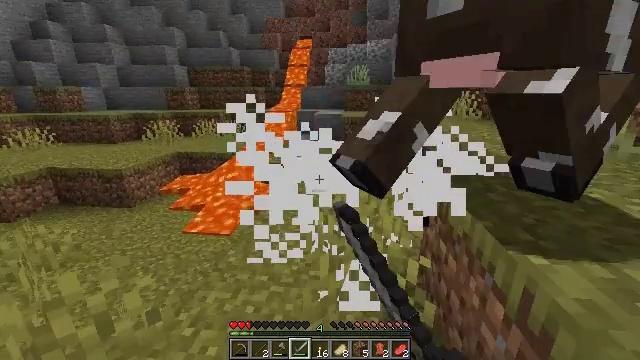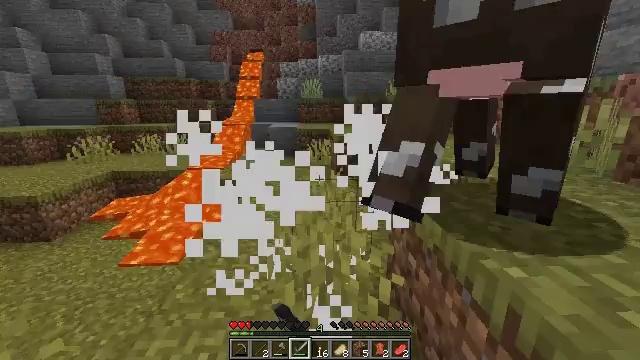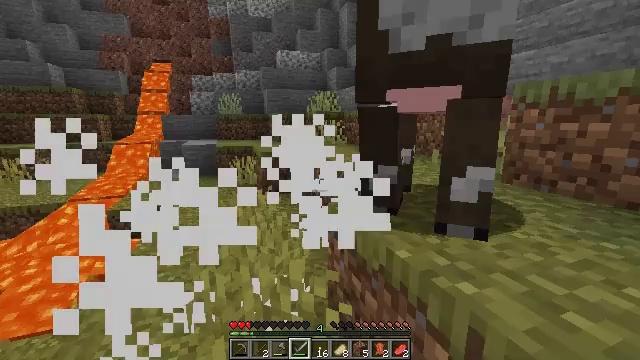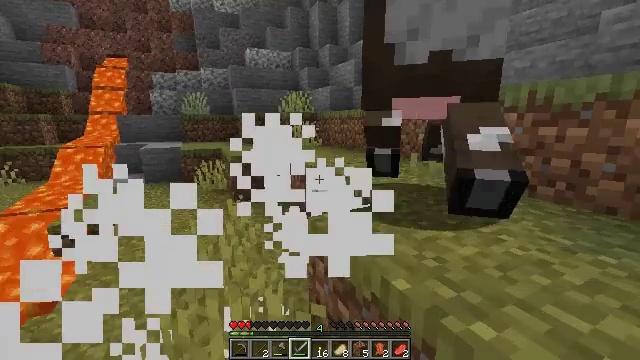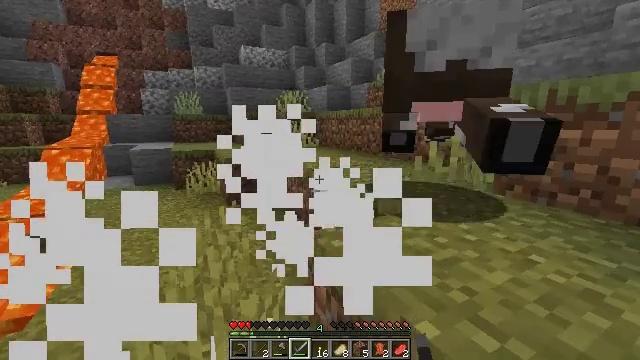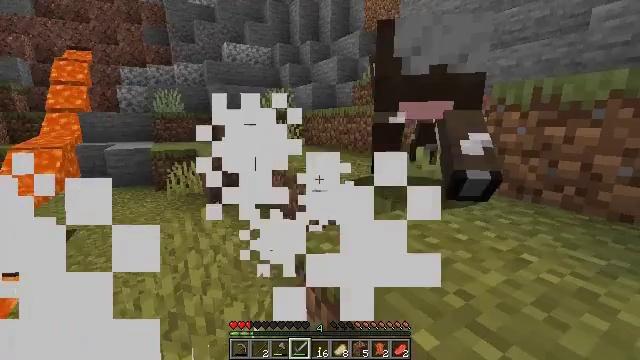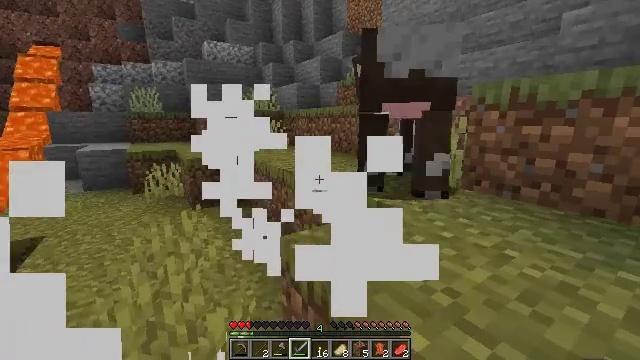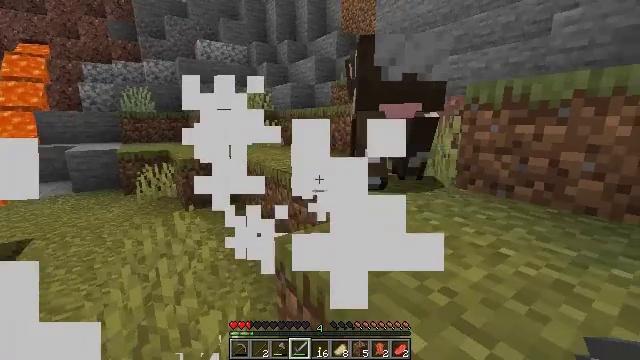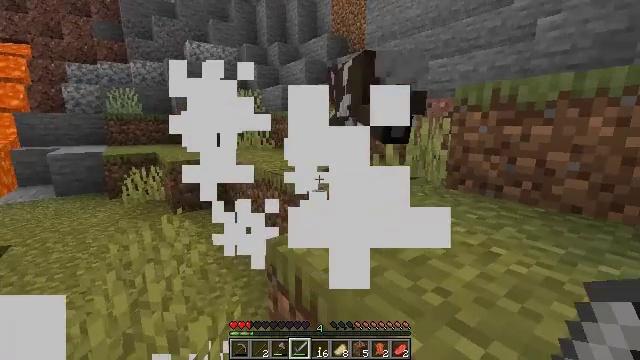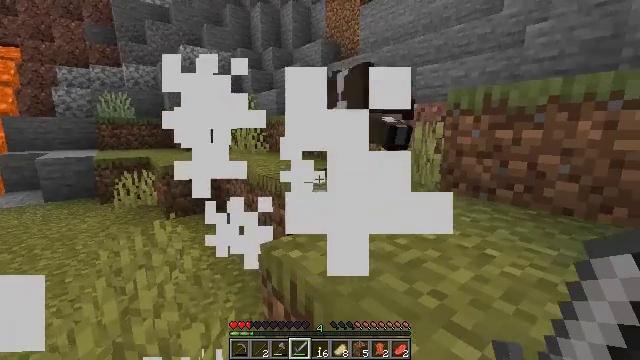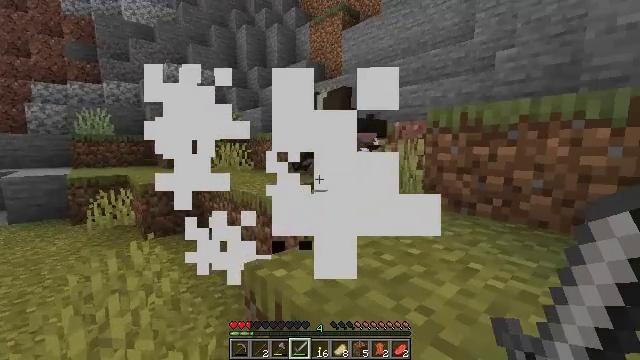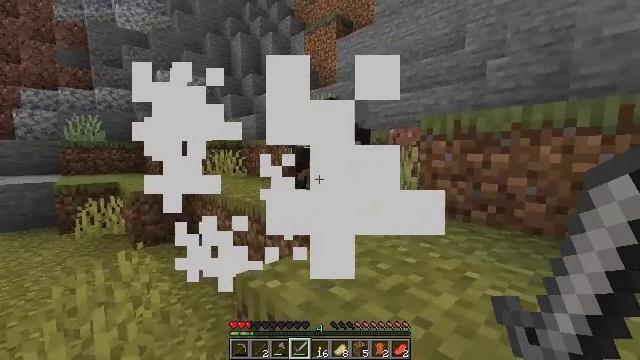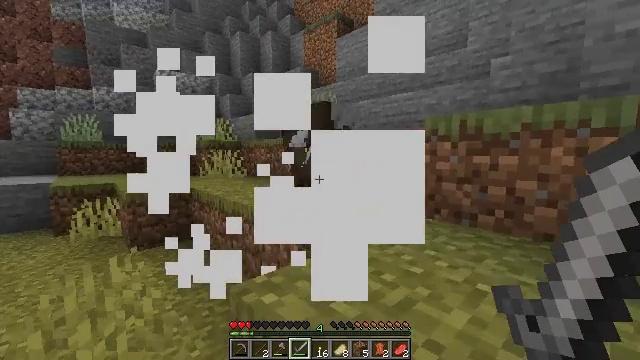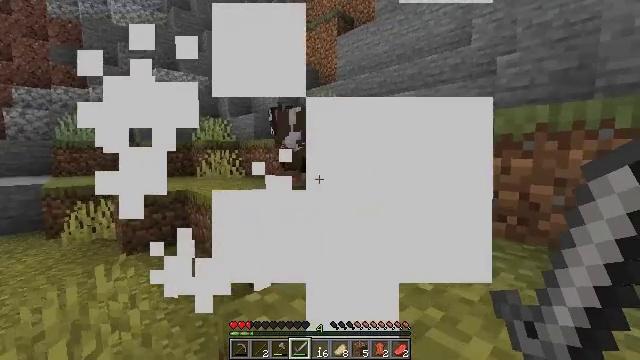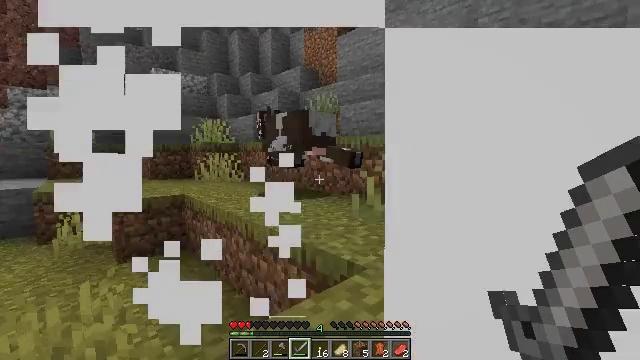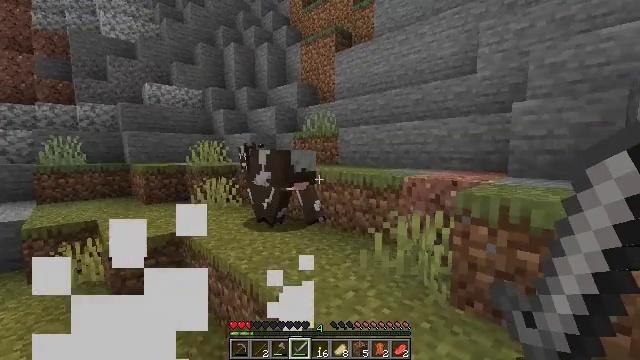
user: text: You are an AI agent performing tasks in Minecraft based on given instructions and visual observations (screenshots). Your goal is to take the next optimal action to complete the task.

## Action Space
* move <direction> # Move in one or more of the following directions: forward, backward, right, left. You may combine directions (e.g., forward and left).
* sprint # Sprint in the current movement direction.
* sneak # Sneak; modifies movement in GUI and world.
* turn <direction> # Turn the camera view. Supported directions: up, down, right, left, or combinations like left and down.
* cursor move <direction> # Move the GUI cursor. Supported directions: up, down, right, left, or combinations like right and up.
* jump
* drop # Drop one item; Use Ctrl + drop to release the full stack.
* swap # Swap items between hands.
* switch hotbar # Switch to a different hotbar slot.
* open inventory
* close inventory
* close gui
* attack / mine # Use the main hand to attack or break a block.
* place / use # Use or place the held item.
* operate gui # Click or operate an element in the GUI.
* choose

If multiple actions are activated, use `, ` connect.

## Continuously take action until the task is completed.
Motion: motion action
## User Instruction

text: Collect the grass from the surface.
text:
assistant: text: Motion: move forward, turn right and up, attack / mine
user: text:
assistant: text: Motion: move forward, turn right and up
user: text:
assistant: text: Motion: move forward, turn right
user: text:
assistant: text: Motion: no_op
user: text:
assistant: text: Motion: turn right
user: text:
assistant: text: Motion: turn right
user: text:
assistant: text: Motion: turn right
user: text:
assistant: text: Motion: turn right
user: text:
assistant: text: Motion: turn right
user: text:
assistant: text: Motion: turn right and up
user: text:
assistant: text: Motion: move forward, turn right and up
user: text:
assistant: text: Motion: move forward
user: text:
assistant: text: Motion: move forward
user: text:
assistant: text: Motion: move forward, jump
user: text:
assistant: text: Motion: move forward, turn right, jump
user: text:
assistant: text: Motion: move forward, jump
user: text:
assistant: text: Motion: move forward, turn down, jump
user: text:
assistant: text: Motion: move forward, turn down, jump
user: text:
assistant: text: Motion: move forward
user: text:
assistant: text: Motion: move forward
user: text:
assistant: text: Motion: move forward, sprint
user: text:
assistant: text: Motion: move forward, sprint, turn left and down
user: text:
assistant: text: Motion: move forward, sprint, turn left and down
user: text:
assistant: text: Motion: move forward, sprint
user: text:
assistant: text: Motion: move forward, sprint
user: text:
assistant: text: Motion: move forward, sprint
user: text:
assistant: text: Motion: move forward, sprint
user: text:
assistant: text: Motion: move forward, sprint, turn up
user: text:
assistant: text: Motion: move forward, sprint, jump
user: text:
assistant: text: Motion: move forward, sprint, jump